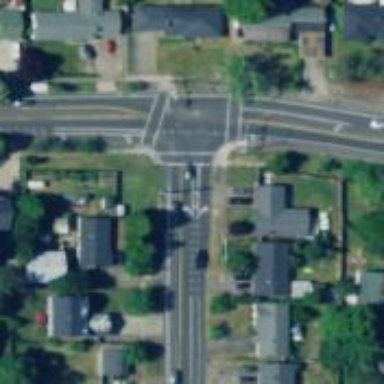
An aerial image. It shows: Solid stop line on the road.